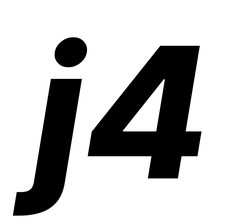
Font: Inter-Italic_ExtraBold_Italic